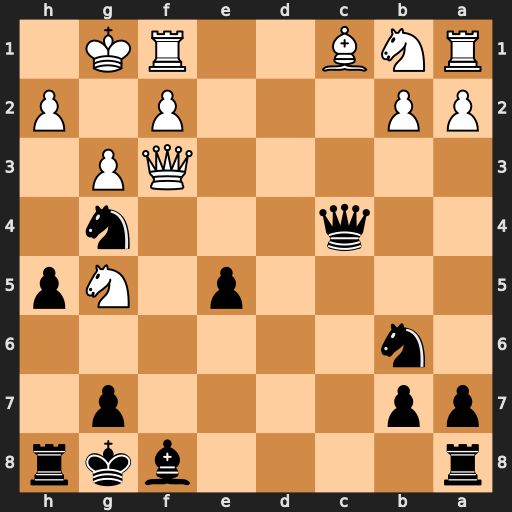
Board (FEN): r4bkr/pp4p1/1n6/4p1Np/2q3n1/5QP1/PP3P1P/RNB2RK1
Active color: b
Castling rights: -
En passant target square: -
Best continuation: Qxf1+ Kxf1 Nxh2+ Kg2 Nxf3